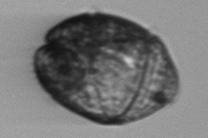
Label: Margalefidinium